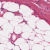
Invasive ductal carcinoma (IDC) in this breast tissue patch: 0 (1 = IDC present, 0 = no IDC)